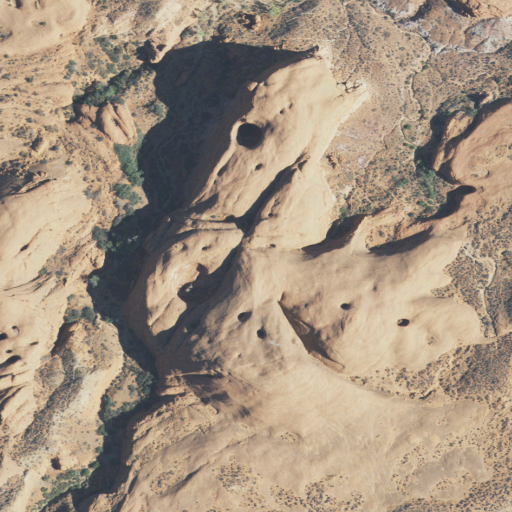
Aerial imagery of mountain in Utah named Sooner Rocks containing shrub, barren land, and grassland